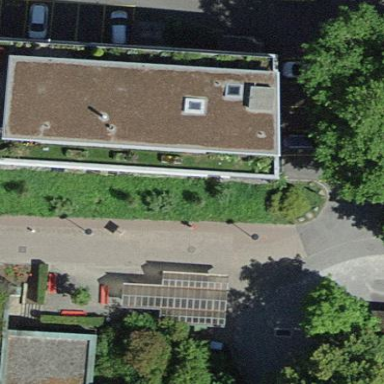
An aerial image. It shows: Office building.